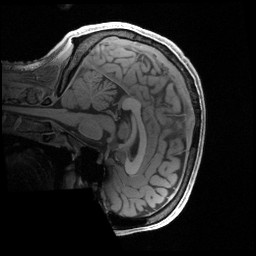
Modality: T1w
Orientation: sagittal
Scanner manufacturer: siemens
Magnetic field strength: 3 T
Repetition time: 2.4 s
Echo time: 0.00222 s